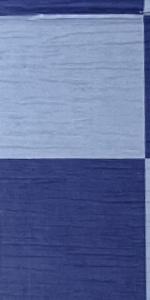
Label: Empty